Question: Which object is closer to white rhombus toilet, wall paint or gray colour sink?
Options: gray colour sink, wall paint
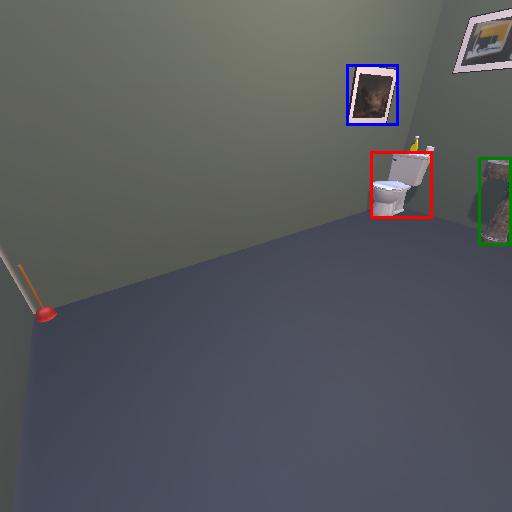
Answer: gray colour sink